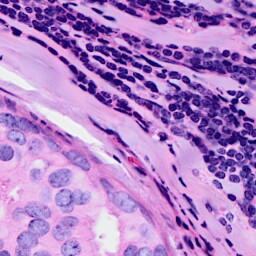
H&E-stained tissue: Breast